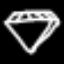
Label: diamond